Field crop: tomato
Growth stage: 1
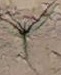
Species: cyperus